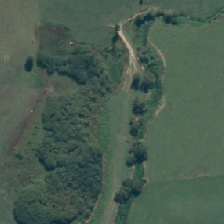
Land cover: herbaceous_freshwater_vege